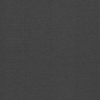
Label: dusty